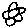
Label: flower